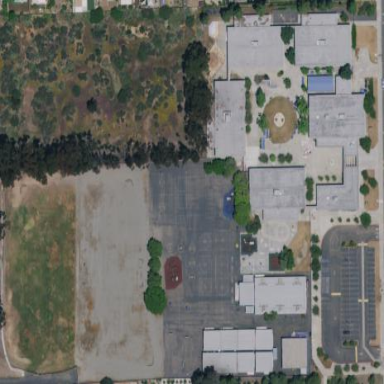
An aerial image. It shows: School.